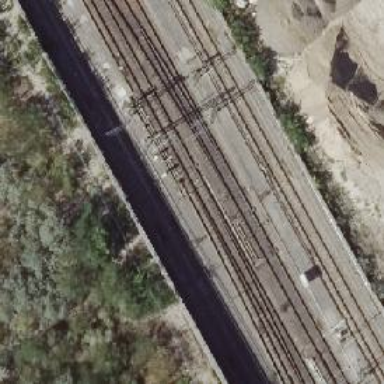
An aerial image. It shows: Railway signal.